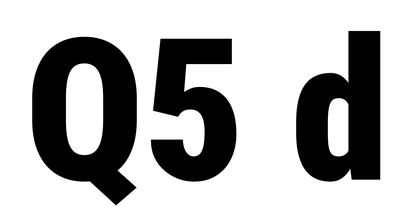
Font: Roboto_Condensed_Black